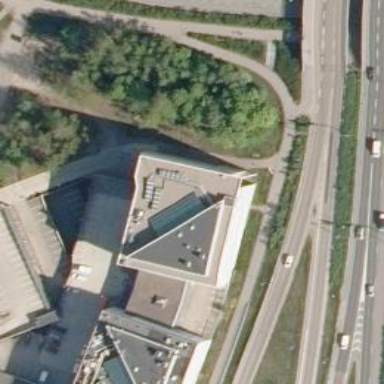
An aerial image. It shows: White office building with brown roof.